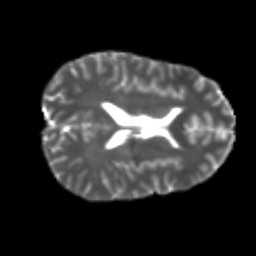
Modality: T2w
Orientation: axial
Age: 25
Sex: male
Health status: healthy
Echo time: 0.074 s